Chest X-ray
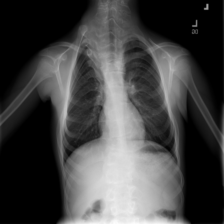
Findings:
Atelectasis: negative
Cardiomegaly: negative
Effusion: negative
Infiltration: positive
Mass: negative
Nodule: negative
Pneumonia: negative
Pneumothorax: negative
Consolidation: negative
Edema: negative
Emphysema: negative
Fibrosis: negative
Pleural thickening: negative
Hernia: negative